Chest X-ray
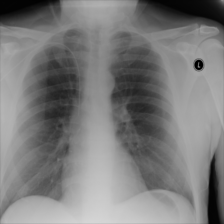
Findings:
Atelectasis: negative
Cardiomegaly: negative
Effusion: negative
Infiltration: negative
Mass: negative
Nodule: negative
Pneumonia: negative
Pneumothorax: negative
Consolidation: negative
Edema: negative
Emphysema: negative
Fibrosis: negative
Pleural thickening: negative
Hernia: negative